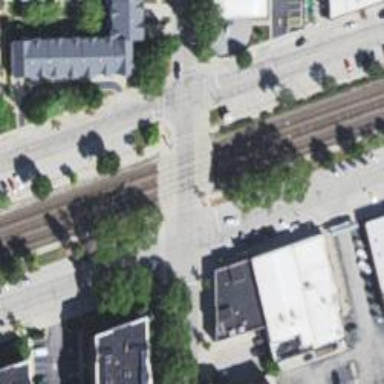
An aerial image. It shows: Crossing for the railway.